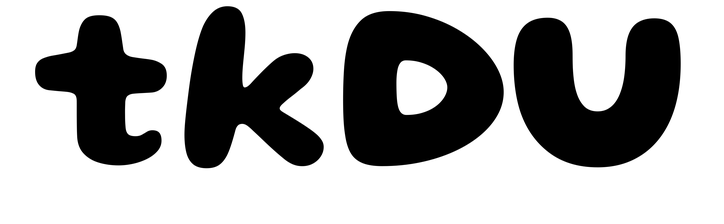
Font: Gluten_Bold